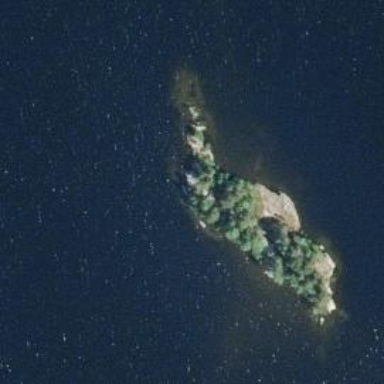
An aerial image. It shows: Islet.